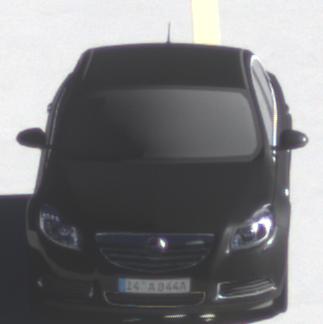
Make: Opel
Model: Insignia 1.6
Detailed model: Insignia (A) Notch Back
Model produced from: 2008/11
Model produced until: 2008/12
Doors: 4
Color: black
Road condition: dry road
Daytime: morning or afternoon
Contrast: high contrast